Question: Let's say I have this graph

- - -
I want to find a path short as possible but with the best score (sum of points of nodes) - in other words a path that can't be longer then some defined constant but give me the best amount of points. And I want to start and stop in the same node and don't want to go over already visited nodes.
Are there any algorithms which could help me with this problem or do you have any ideas how to solve it?
Oh, and it's a homework, I just want to create a special path finder.
So far I've been able to construct a working algorithm which can find some path in a few seconds. But I don't get the amount of points I'd like to - I get only about 85% of the desired score. And if I change the algoritm's parameters then time will be in hours and more...
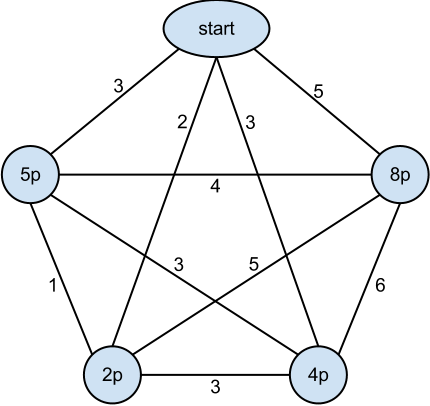
Answer: I don't think this is solvable in better than brute force time. You could calculate paths up to a certain constraint length. However, for an arbitrarily large graph that would be extremely slow. If you're looking for a solid guess, I'd start with a greedy algorithm that picks the step with the highest Points per Length value, until the limit is reached. You can then add things such as reversing in the case of premature filling (say, if you've gone 5, but your limit is 6, and your current node has no paths of length one connected) to find out how that works.